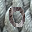
Label: 0